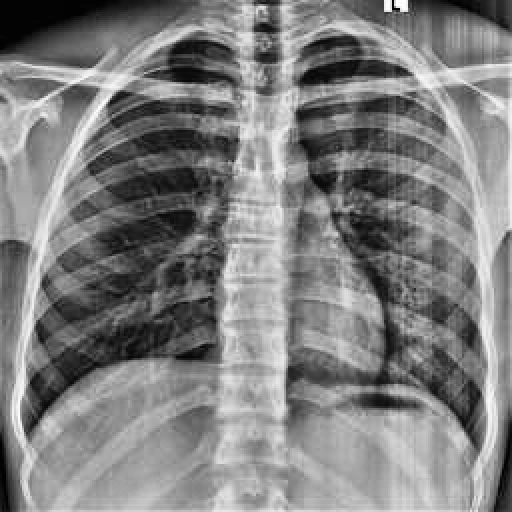
Finding: NORMAL